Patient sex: M
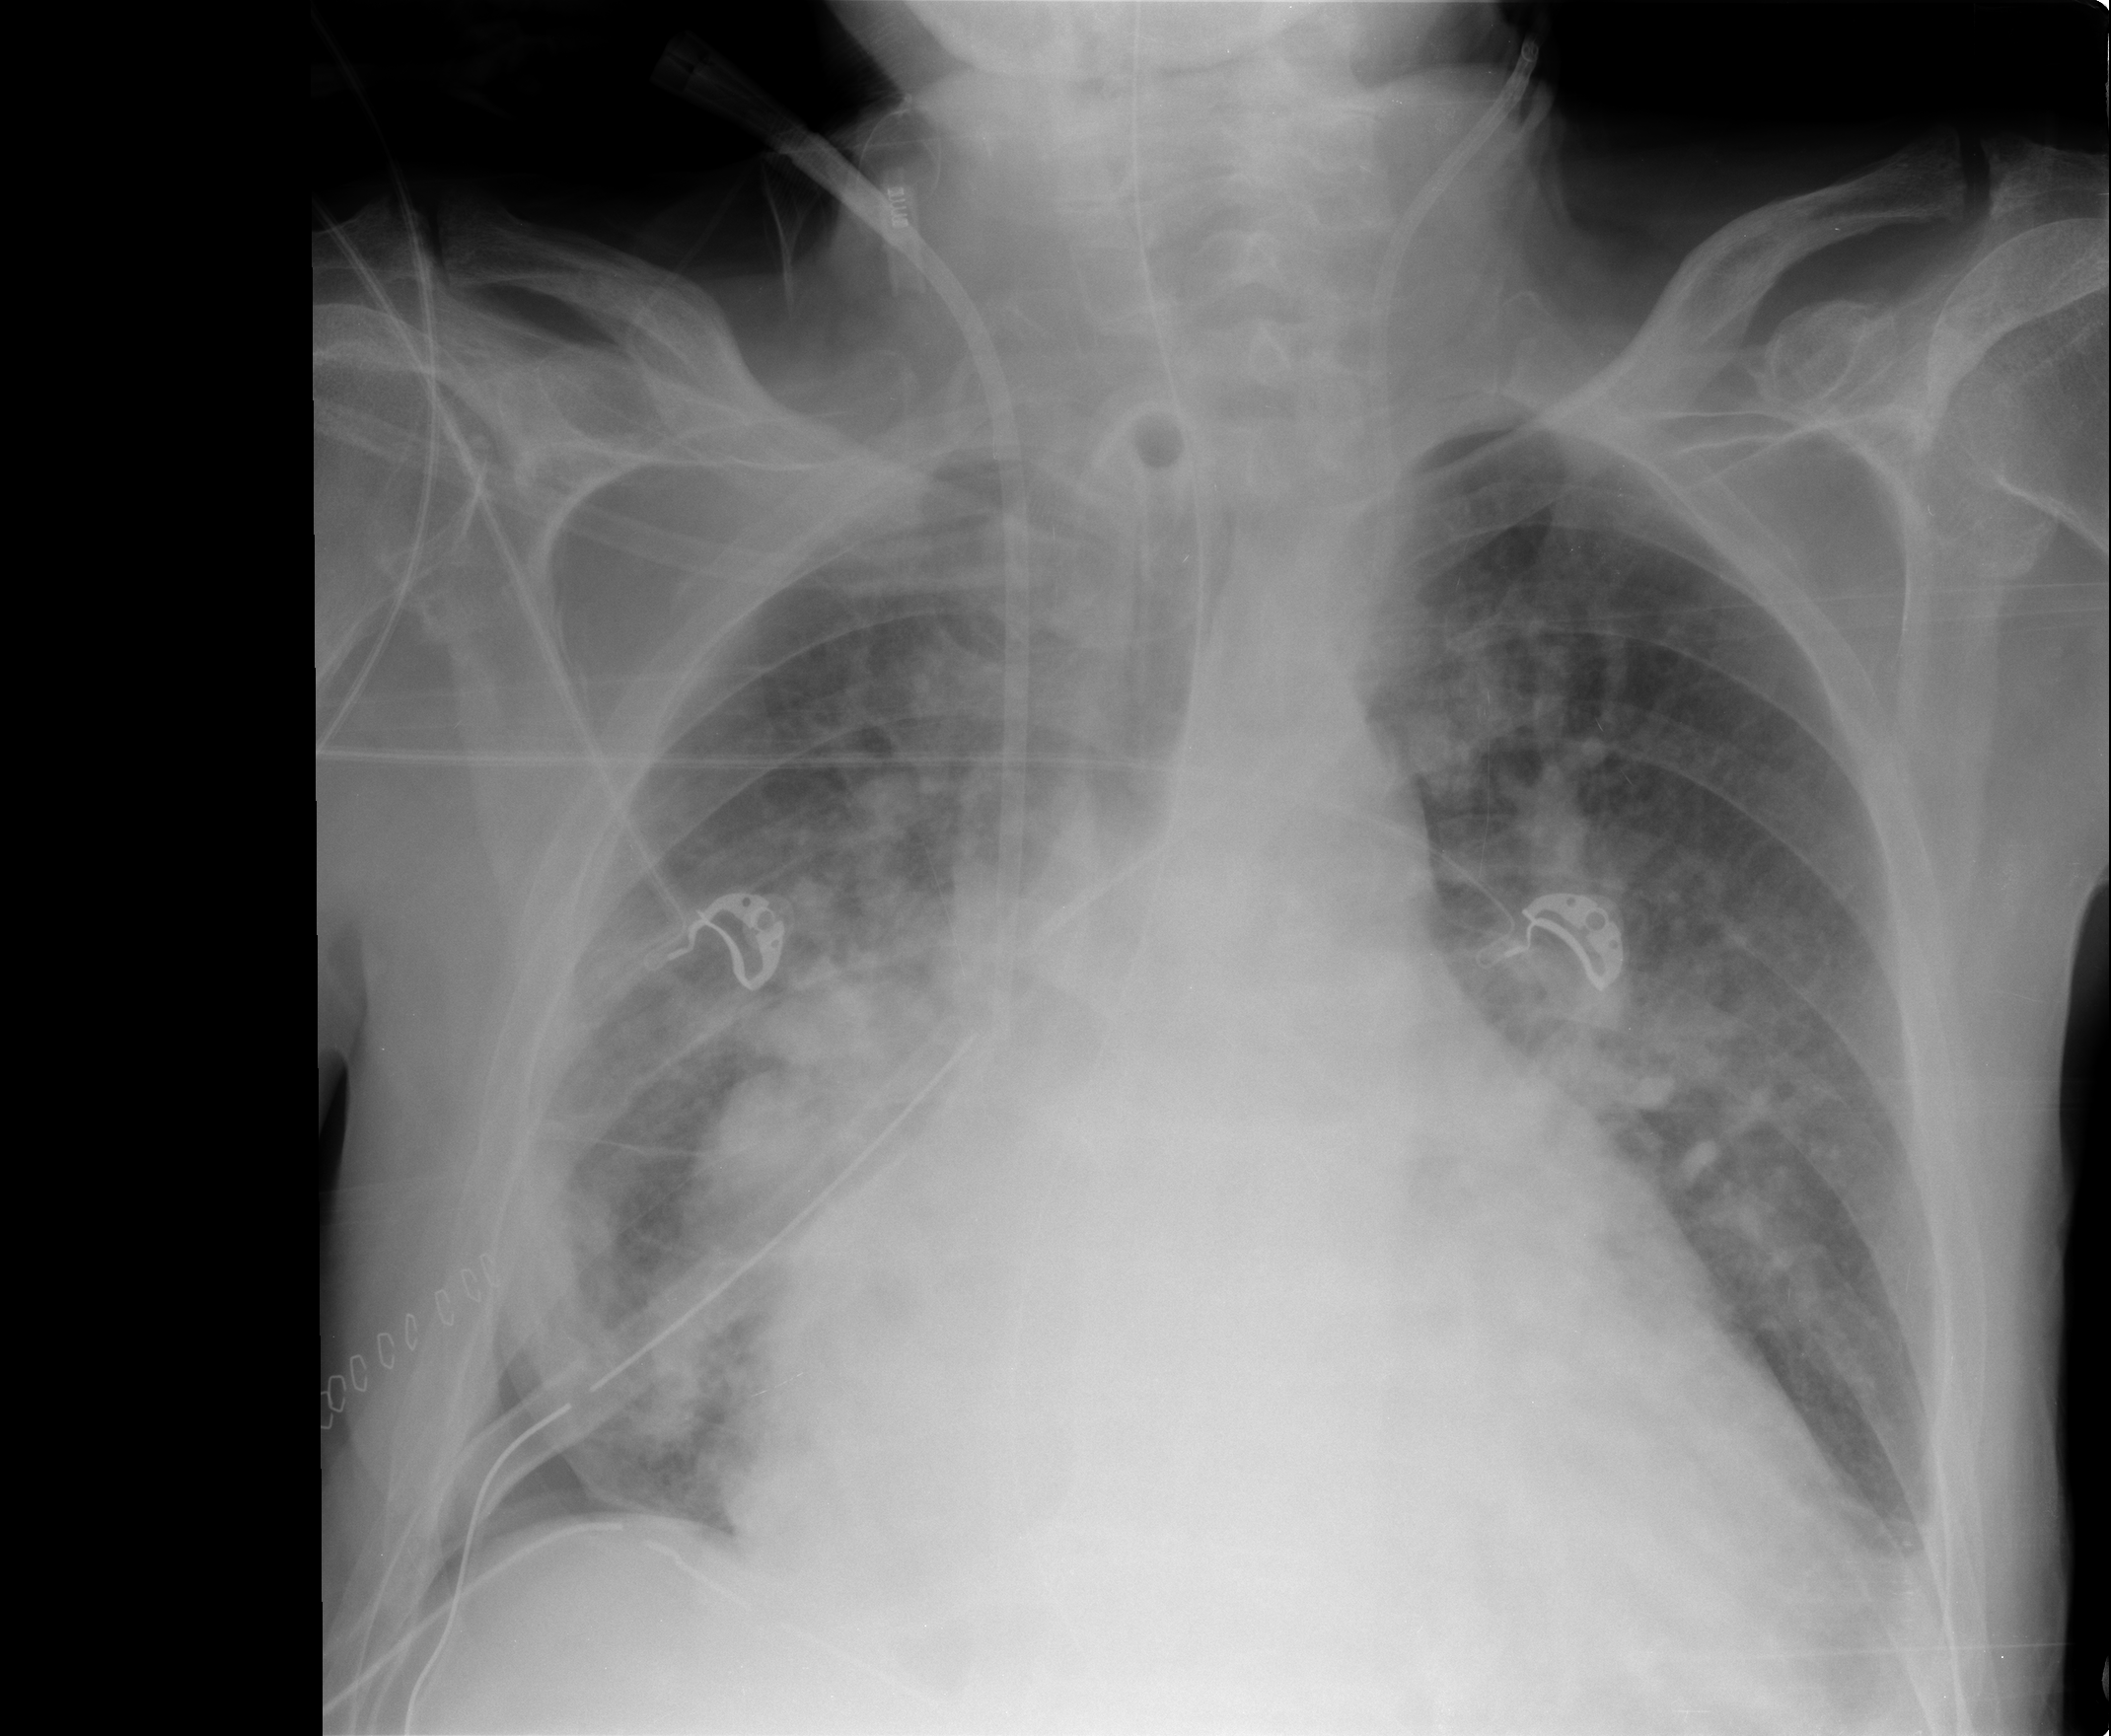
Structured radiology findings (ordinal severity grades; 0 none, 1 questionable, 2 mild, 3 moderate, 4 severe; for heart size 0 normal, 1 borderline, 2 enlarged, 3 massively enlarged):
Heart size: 2
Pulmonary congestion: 3
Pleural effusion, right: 2
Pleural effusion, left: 2
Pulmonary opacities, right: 3
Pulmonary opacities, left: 2
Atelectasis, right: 3
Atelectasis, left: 2